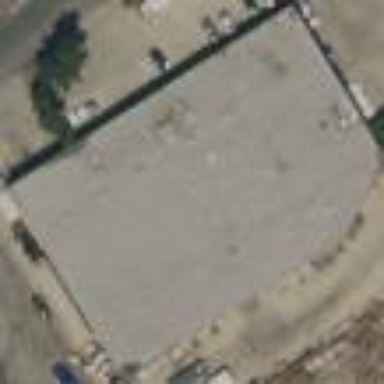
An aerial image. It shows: Factory building.